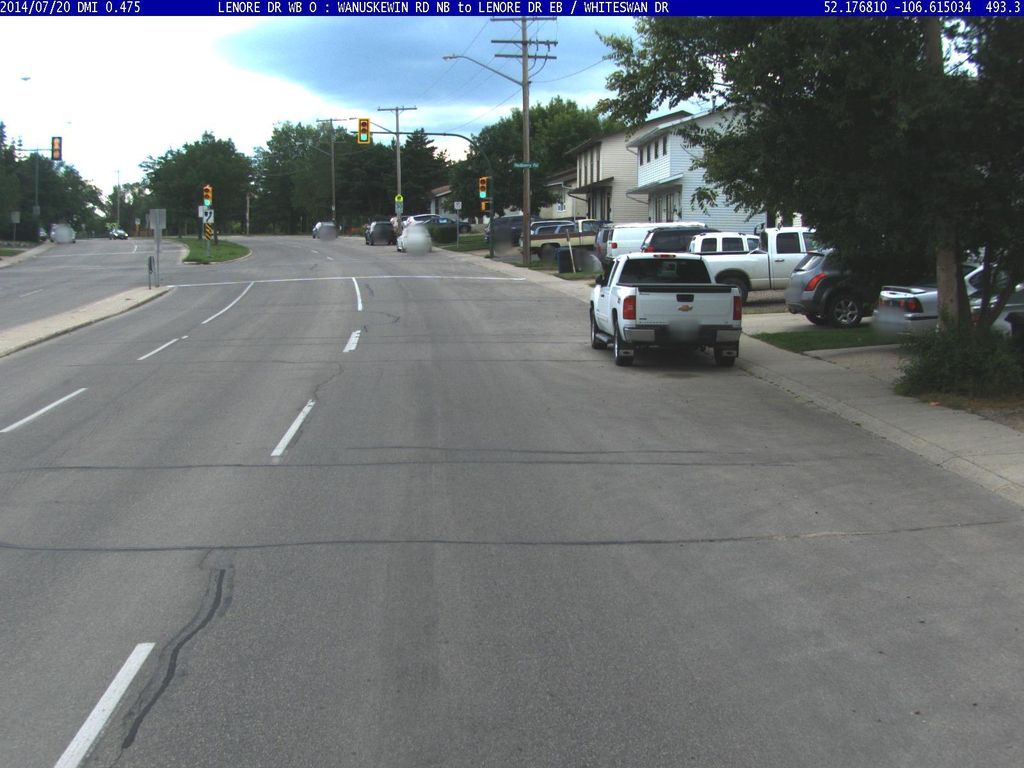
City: saskatoon